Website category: movie
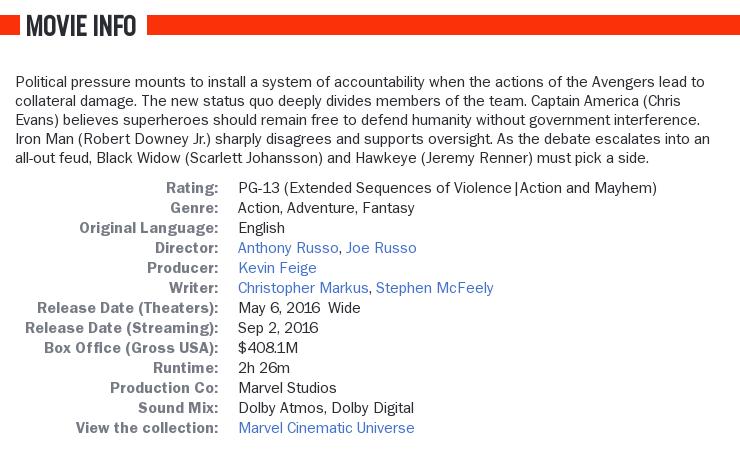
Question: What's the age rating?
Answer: PG-13 (Extended Sequences of Violence|Action and Mayhem)

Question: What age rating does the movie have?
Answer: PG-13 (Extended Sequences of Violence|Action and Mayhem)

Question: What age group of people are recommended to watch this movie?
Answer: PG-13 (Extended Sequences of Violence|Action and Mayhem)

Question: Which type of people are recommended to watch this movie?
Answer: PG-13 (Extended Sequences of Violence|Action and Mayhem)

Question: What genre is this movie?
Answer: action, adventure, fantasy

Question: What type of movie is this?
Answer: action, adventure, fantasy

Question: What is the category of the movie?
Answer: action, adventure, fantasy

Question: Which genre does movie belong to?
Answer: action, adventure, fantasy

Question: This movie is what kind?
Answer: action, adventure, fantasy

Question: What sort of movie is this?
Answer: action, adventure, fantasy

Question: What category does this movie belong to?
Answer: action, adventure, fantasy

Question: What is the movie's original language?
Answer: English

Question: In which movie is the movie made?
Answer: English

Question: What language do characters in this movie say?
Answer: English

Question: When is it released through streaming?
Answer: Sep 2, 2016

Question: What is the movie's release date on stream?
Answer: Sep 2, 2016

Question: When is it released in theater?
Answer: May 6, 2016 wide

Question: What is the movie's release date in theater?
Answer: May 6, 2016 wide

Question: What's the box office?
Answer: $408.1M

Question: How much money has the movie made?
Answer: $408.1M

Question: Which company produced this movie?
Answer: Marvel Studios

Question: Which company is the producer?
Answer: Marvel Studios

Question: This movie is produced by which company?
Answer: Marvel Studios

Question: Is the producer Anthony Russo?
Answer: no

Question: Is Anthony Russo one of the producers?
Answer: no

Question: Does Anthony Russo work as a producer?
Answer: no

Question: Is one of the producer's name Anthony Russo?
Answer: no

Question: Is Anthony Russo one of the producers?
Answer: no

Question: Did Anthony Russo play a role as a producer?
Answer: no

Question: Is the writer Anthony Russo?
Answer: no

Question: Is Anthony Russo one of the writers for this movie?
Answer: no

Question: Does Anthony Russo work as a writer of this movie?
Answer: no

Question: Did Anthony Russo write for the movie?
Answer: no

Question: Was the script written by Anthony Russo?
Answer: no

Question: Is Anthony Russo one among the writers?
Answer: no

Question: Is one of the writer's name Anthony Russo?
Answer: no

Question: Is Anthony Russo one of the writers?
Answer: no

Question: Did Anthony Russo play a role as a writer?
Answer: no

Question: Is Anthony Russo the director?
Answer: yes

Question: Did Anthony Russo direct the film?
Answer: yes

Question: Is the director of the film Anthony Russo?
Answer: yes

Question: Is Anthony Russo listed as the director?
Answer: yes

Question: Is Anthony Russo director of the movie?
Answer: yes

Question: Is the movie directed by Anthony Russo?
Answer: yes

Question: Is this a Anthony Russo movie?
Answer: yes

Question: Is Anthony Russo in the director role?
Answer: yes

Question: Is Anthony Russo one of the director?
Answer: yes

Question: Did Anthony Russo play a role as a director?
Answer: yes

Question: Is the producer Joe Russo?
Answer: no

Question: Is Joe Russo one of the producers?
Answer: no

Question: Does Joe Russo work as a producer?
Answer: no

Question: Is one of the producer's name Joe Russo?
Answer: no

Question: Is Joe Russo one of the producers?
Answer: no

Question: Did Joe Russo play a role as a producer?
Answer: no

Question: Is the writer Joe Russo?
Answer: no

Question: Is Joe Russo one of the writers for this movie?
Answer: no

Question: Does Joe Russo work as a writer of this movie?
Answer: no

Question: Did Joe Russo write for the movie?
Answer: no

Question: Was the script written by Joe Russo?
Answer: no

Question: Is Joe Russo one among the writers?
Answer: no

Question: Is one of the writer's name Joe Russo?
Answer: no

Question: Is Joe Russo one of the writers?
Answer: no

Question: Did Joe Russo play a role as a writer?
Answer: no

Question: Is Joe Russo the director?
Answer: yes